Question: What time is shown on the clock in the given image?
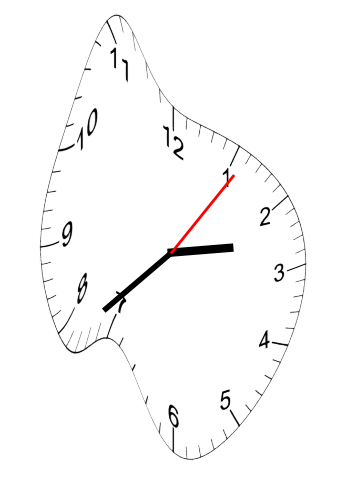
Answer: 02:38:06